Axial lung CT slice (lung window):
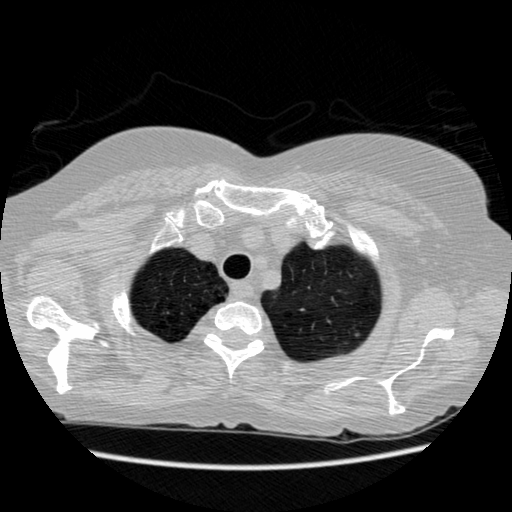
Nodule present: yes
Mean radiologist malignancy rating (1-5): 4